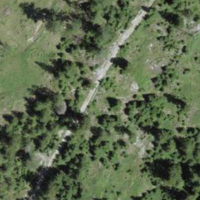
EUNIS habitat code: 23
Species observed at this site:
Argynnis paphia